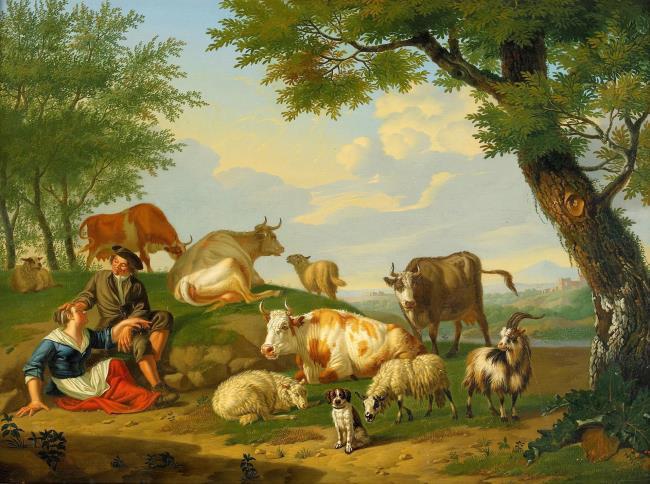
Title: Landscape with a shepherd couple and their flock
Artist: Jan van Gool
Earliest date: 1700
Latest date: 1763
Genre: painting
Iconography: cattle
Keywords: mountain landscape as background, river, single built work (built environment), herdsman, shepherdess, caressing, cow, goat, sheep, tree, dog